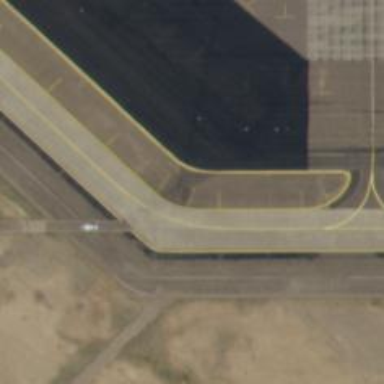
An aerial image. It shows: Image of taxiway at airport.